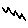
Label: zigzag